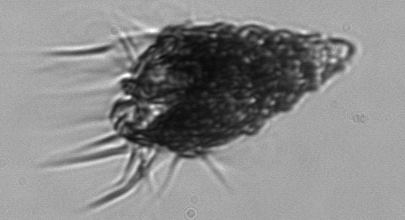
Label: Laboea_strobila